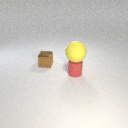
small brown metal cube behind small red rubber cylinder